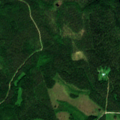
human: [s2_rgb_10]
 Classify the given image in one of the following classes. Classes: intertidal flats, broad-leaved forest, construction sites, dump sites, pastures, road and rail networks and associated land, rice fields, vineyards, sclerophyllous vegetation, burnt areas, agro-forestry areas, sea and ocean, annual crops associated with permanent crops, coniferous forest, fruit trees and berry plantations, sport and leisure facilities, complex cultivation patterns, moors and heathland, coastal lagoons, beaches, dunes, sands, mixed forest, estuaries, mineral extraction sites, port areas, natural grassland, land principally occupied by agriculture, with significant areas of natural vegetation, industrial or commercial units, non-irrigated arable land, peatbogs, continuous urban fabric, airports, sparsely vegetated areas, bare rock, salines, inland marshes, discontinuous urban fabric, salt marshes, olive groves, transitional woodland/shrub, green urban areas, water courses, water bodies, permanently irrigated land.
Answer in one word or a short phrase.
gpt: coniferous forest, mixed forest, transitional woodland/shrub, water bodies